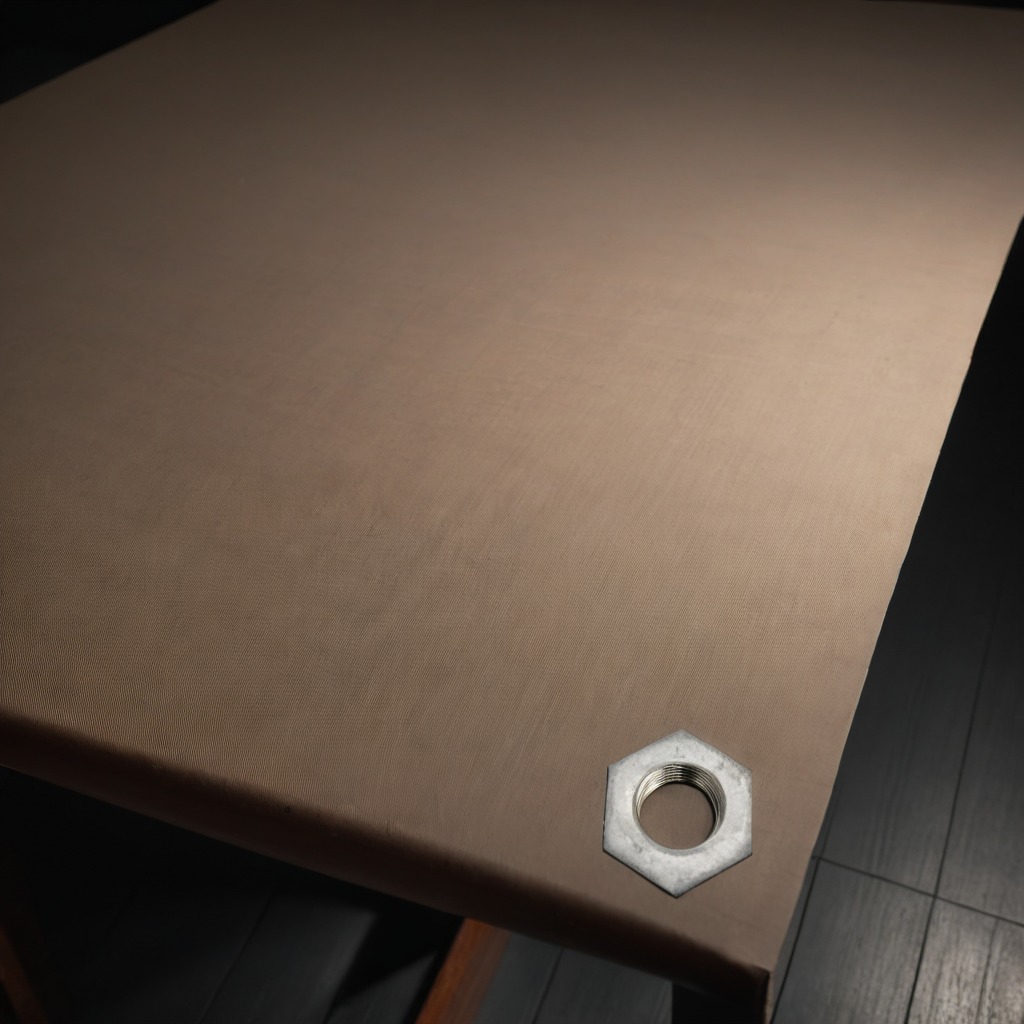
A metal nut is lying on a wooden table.